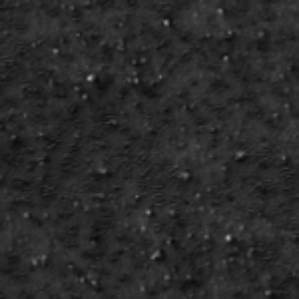
Label: frost